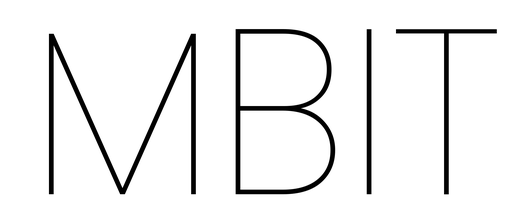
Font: Poppins-Thin